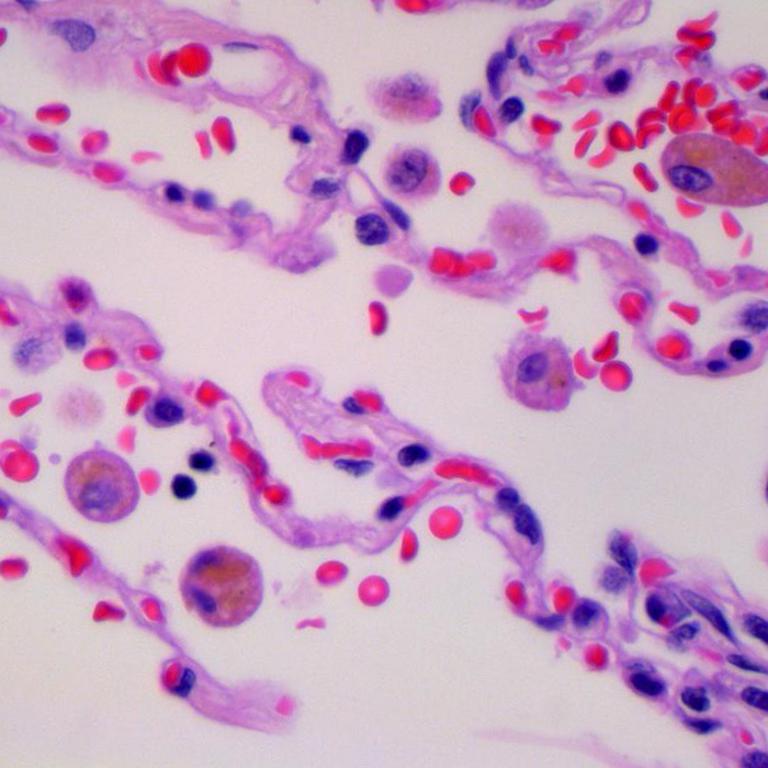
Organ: lung
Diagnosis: benign